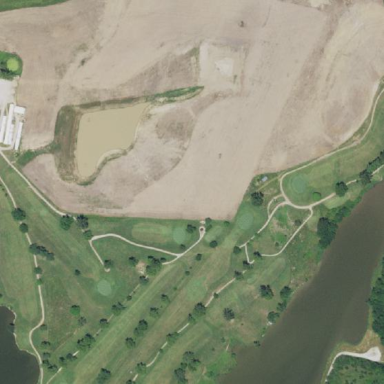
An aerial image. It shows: Golf course surrounded by greenery.